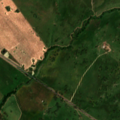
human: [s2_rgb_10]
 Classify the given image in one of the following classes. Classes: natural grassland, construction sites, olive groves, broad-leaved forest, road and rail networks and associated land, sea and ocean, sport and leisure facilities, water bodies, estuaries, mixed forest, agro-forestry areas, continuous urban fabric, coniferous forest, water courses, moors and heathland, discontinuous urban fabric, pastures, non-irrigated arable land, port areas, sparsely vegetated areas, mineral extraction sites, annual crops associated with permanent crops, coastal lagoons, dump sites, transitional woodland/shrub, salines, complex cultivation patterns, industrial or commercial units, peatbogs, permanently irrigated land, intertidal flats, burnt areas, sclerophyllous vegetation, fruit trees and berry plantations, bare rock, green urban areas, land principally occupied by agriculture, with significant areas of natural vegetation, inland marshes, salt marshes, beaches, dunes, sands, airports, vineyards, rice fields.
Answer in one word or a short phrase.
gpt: continuous urban fabric